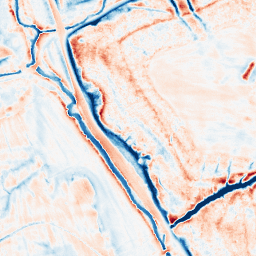
Category: edge_preserving
Decomposition family: anisotropic_diffusion
Decomposition parameters: iterations: 50
kappa: 30
gamma: 0.2
Upsampling method: sinc_blackman
Upsampling parameters: scale: 4
kernel_size: 16
Upsampling scale: 4